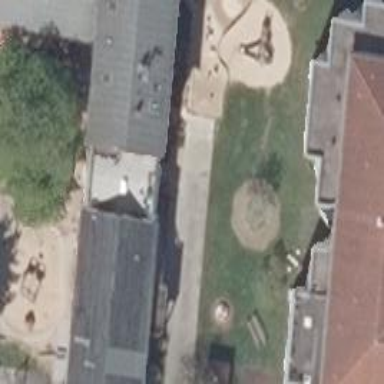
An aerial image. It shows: Kindergarten.